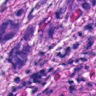
Metastatic tissue present: yes